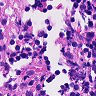
Metastatic tissue present: no